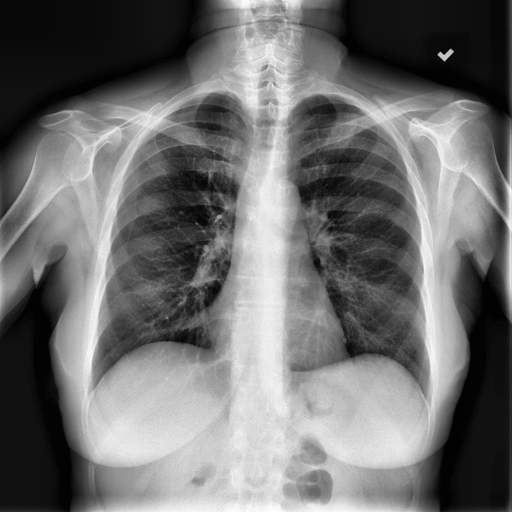
Finding: NORMAL